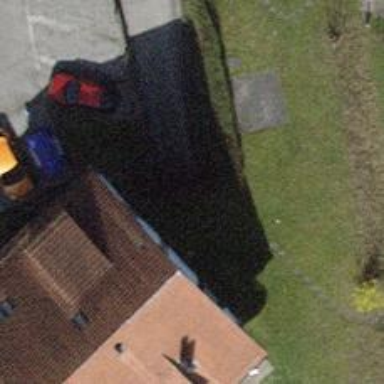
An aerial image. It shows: Parking entrance.